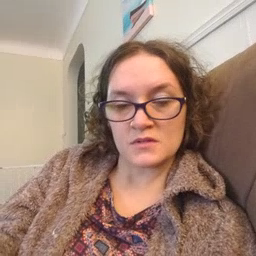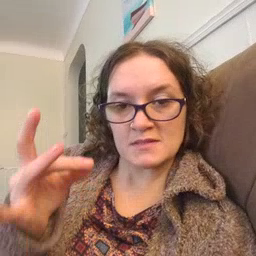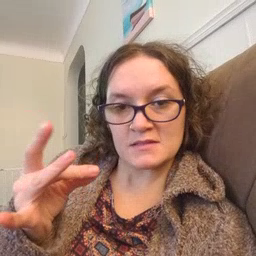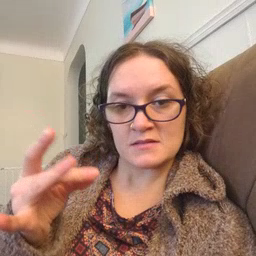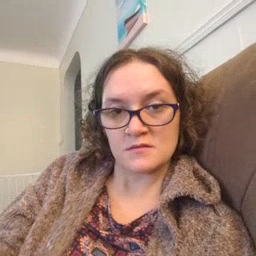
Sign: sticky